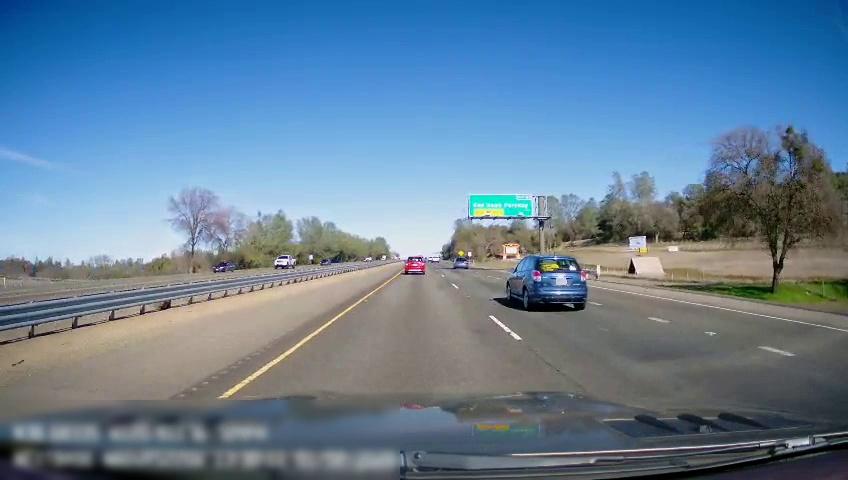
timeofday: Day
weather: Sunny
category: Drivable Space
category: Drivable Space
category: Vehicles | Truck
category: Vehicles | Car
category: Vehicles | Car
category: Vehicles | Car
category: Vehicles | Car
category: Lanes | Current Lane
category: Lanes | Current Lane
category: Lanes | Alternate Lane
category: Lanes | Alternate Lane
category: Traffic | Signs